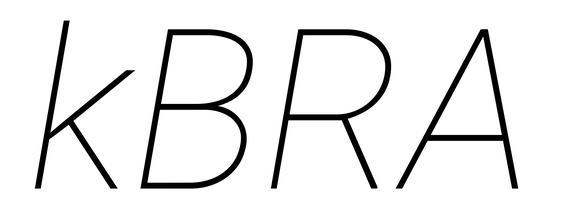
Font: Roboto-Italic_Thin_Italic